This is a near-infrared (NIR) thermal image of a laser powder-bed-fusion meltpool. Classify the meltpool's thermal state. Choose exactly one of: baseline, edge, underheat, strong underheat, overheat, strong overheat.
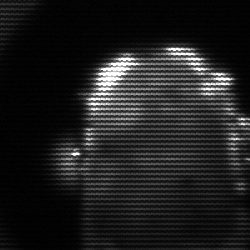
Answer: baseline